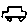
Label: car